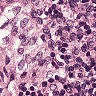
Metastatic tissue present: no